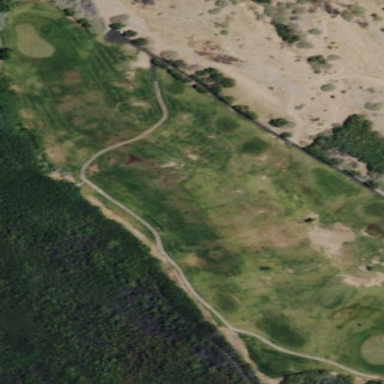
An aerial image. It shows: Rough grass surface in golf course setting.